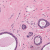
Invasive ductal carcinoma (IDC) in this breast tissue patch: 0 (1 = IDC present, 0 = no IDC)